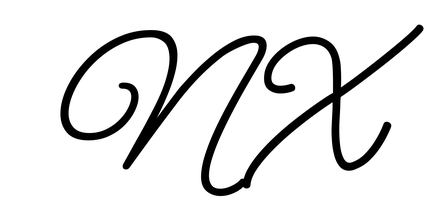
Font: MeowScript-Regular